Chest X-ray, PA view. Patient: 50 years old, sex F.
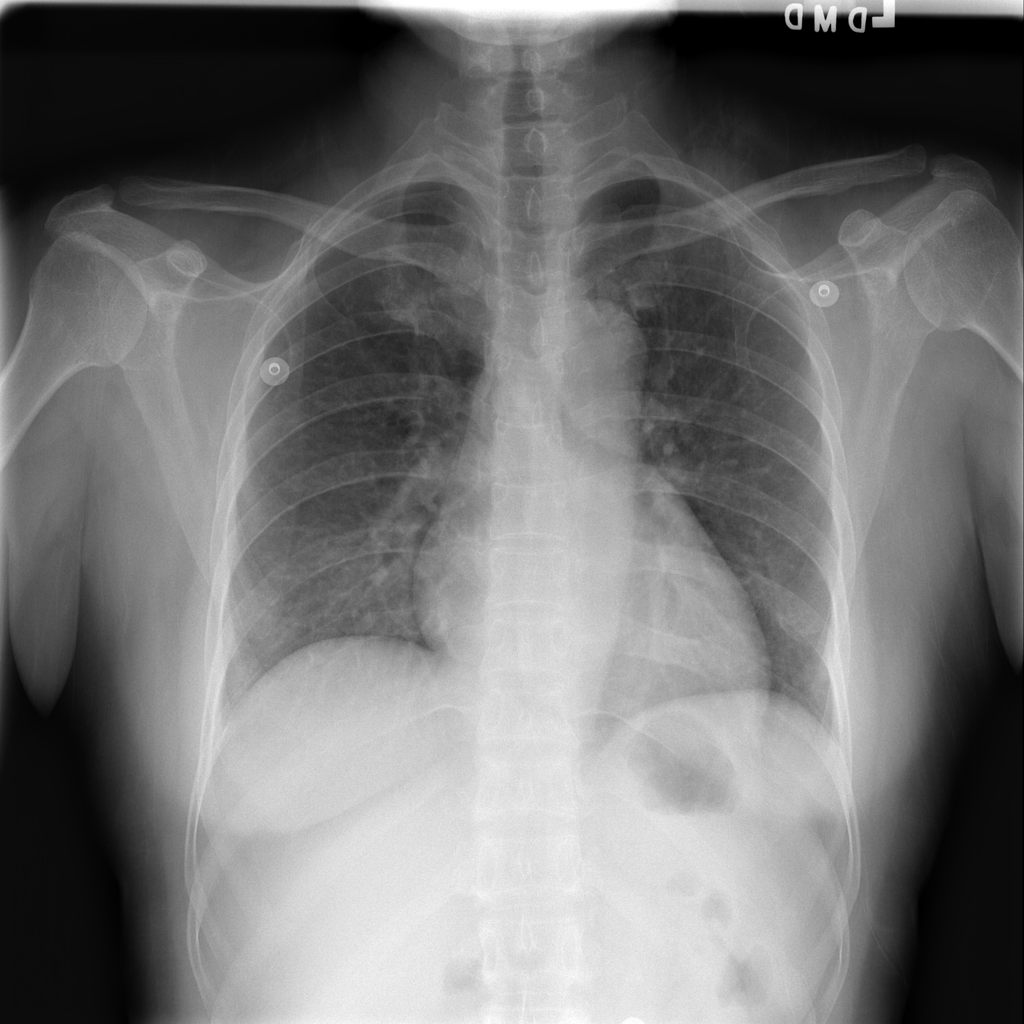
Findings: No Finding